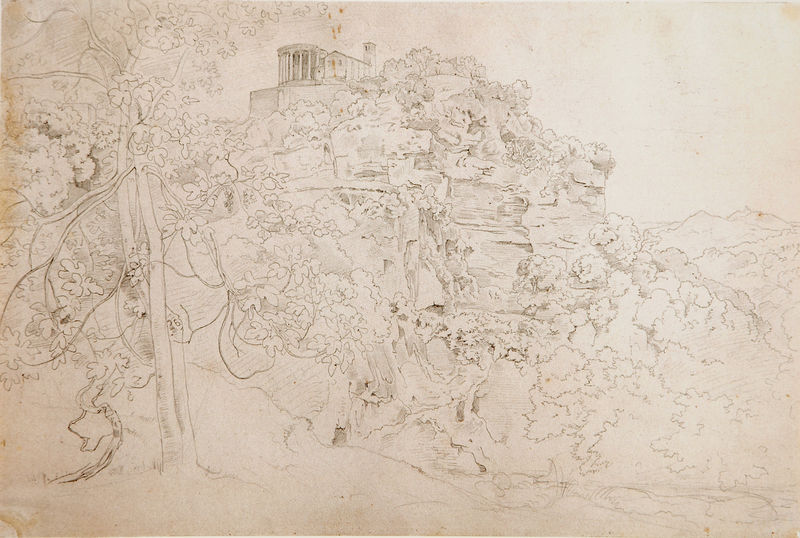
Titel: Der Sibyllentempel bei Tivoli
Künstler: Heinrich Reinhold
Standort: Schweinfurt
Institution: Museum Georg Schäfer
Schlagwörter: baum, berg, blätter, felsen, himmel, laub, weiß, bäume, gelb, grün, landschaft, äste, ausschnitt, grau, hintergrund, schwarz, skizze, säule, säulen, vordergrund, zeichnung, anlage, dach, gebäude, gras, haus, schloss, weg, architektur, stein, steine, ast, baumstamm, erde, horizont, hügel, natur, stamm, strauch, weite, zweige, busch, büsche, gebüsch, kirche, sträucher, paar, pflanzen, tal, wald, zart, anhöhe, rund, turm, ranken, papier, umrisse, bogen, italien, studie, abhang, berge, berghang, fels, gebirge, gipfel, hang, mauer, grafik, graphik, vegetation, vergilbt, berglandschaft, geröll, linien, schlucht, steil, sepia, kuppel, stämme, detail, umriss, halle, unscharf, oben, tusche, ruine, burg, kloster, palast, linear, liegende, druck, schwarzweiss, kuppe, schraffur, radierung, lithografie, bleistift, laubbaum, entwurf, bleistiftzeichnung, flecken, villa, bewachsen, rinde, eiche, tempel, pavillon, rundtempel, gestrüpp, gelblich, kupferstich, stämmchen, schroff, akropolis, tempelanlage, graphit, romanisch, bleistifft, grichisch, terassen, dacj, grafit, anhöeblätter, anhöhr, herrabhängende, rughende, schwaarz, gifel, landschaft+tempel, binnenschraffur